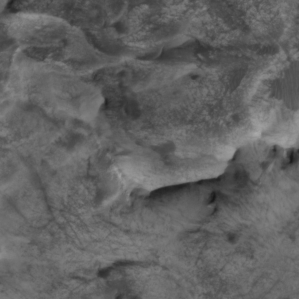
Label: non_frost